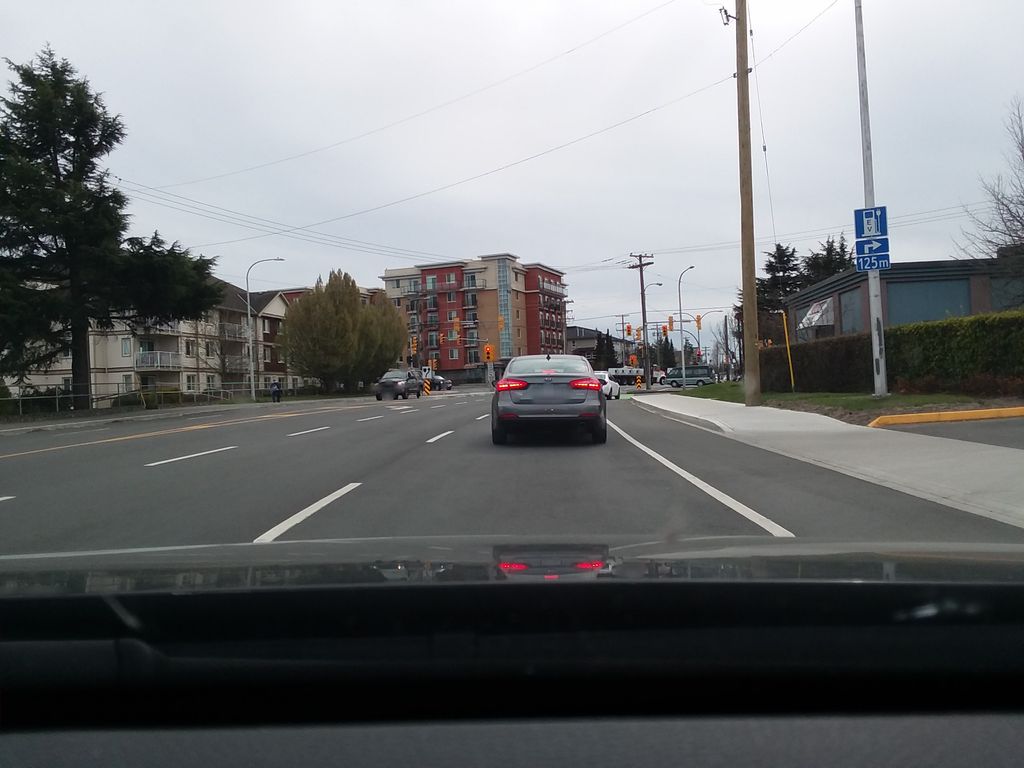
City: victoria